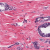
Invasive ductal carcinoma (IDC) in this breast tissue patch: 1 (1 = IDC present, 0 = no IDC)